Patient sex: M
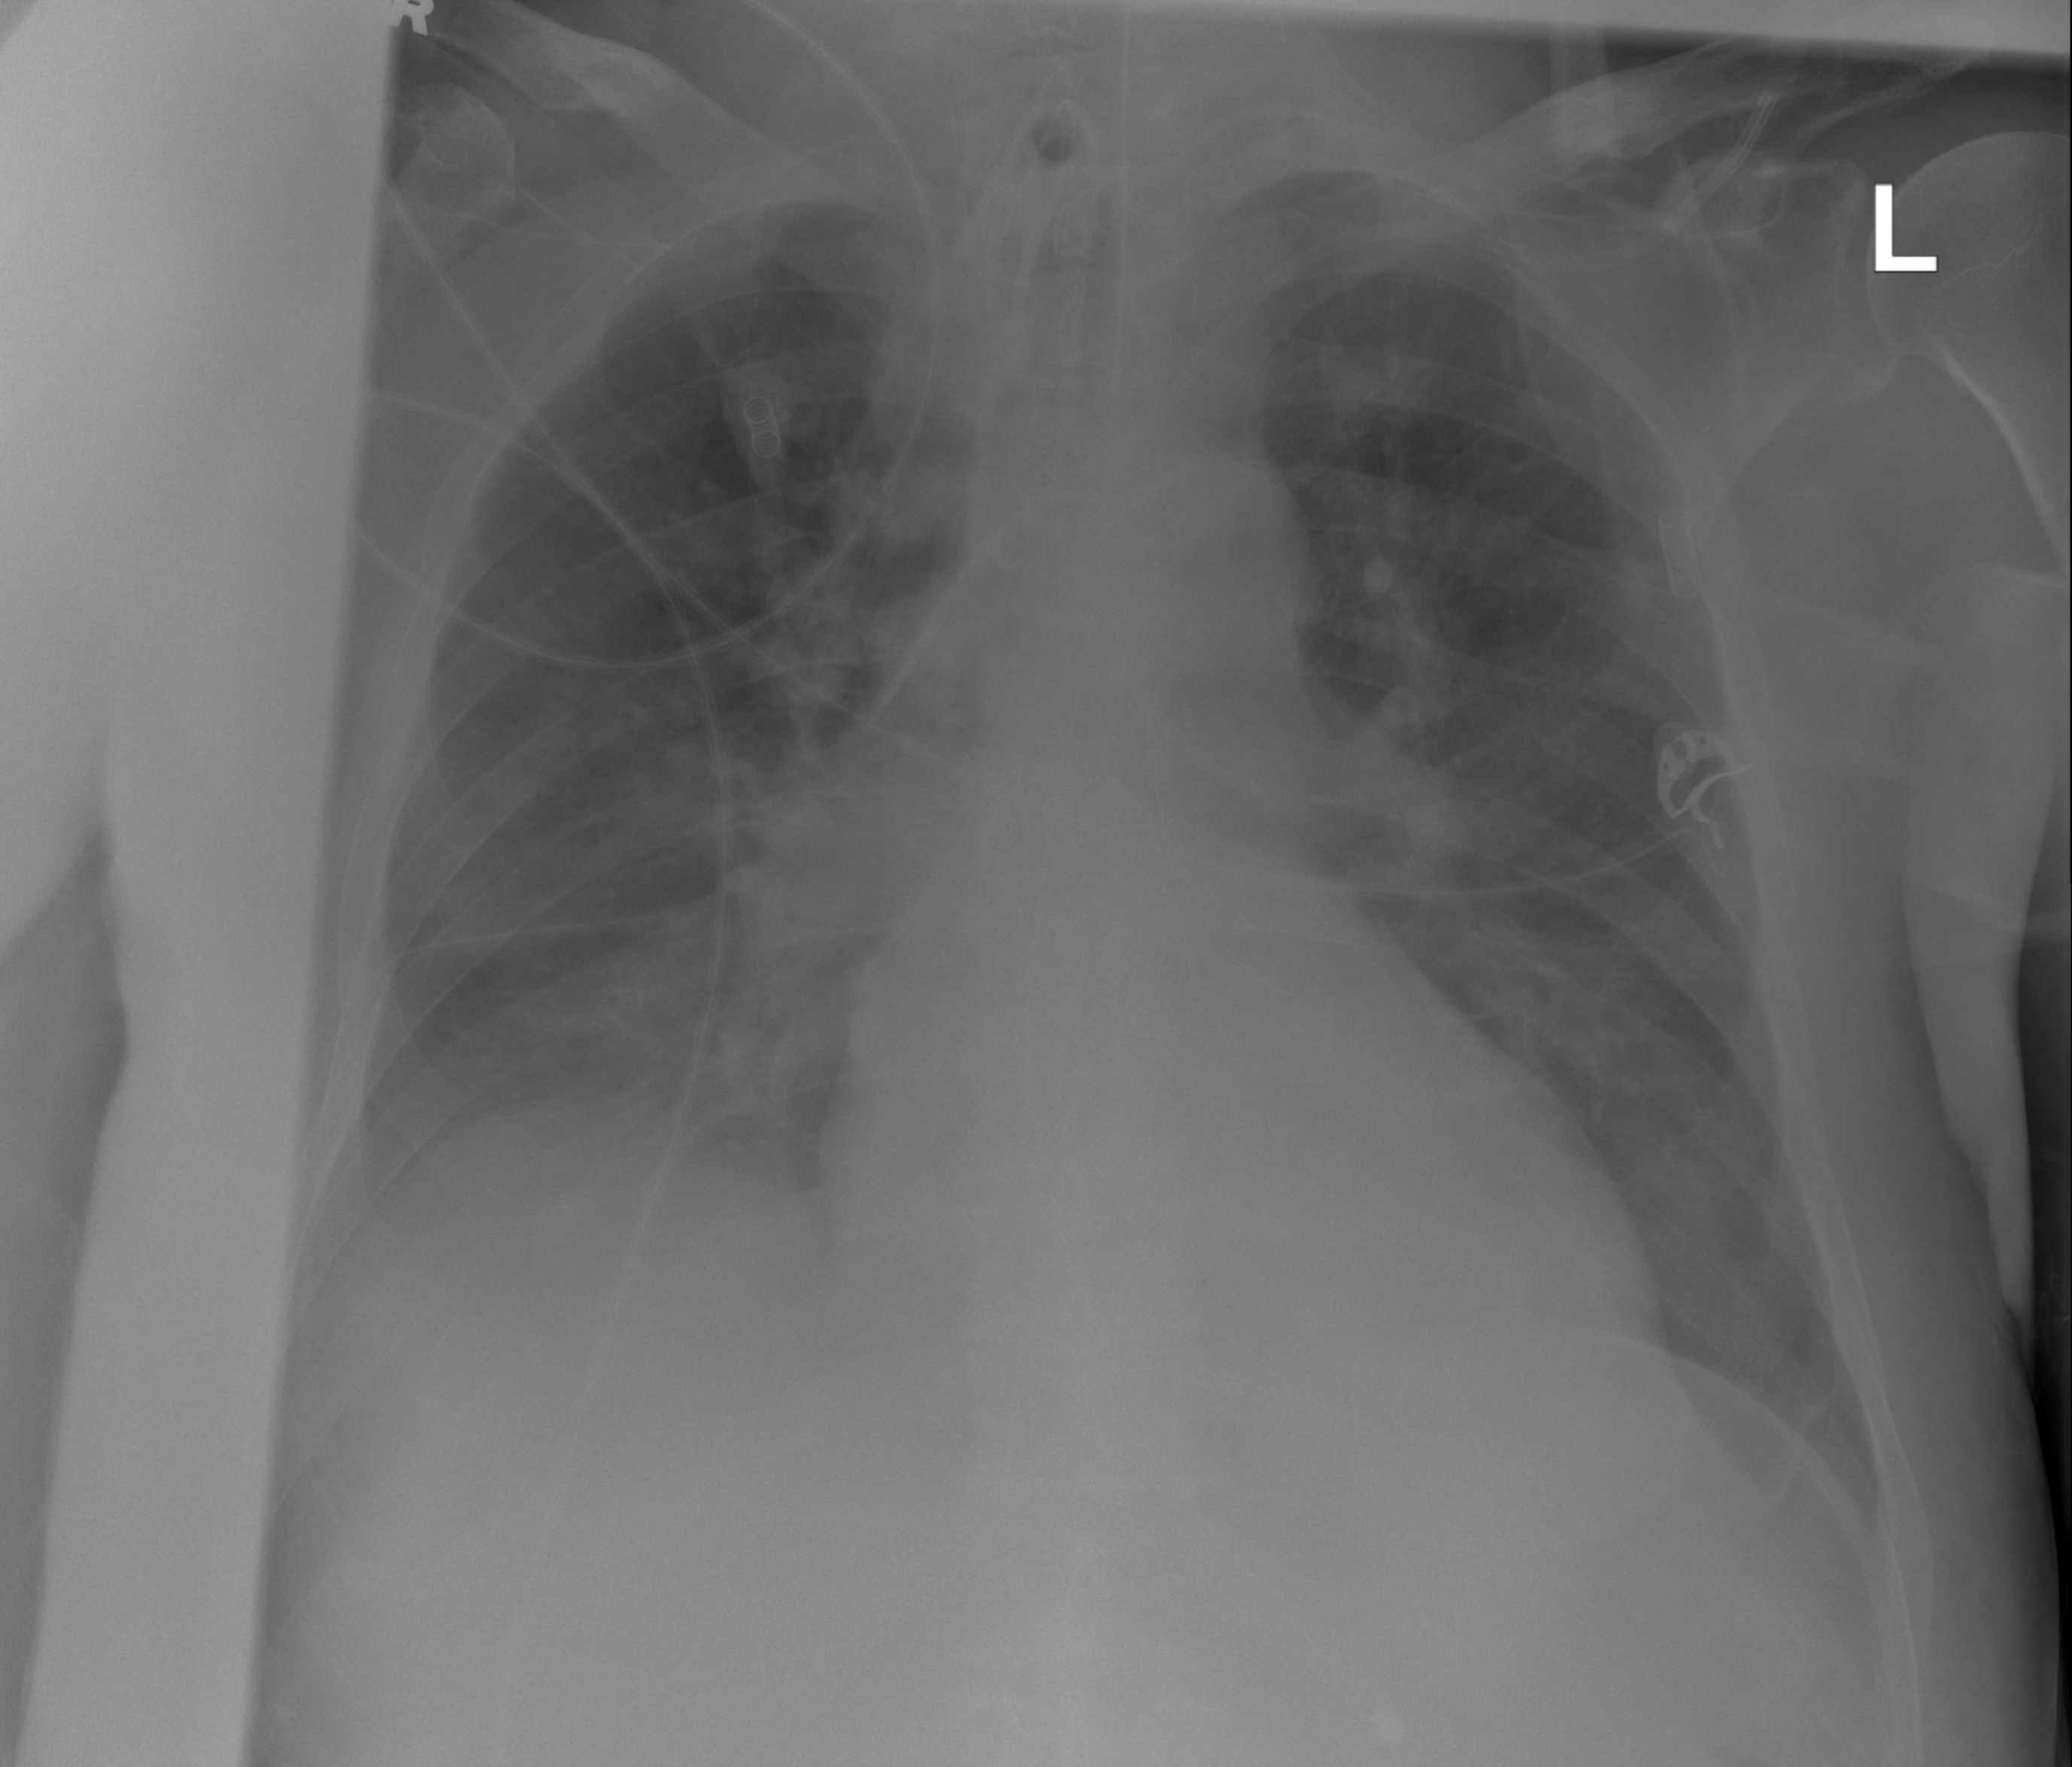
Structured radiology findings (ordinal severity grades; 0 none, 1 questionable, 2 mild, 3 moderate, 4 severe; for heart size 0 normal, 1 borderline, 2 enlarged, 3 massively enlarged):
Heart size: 0
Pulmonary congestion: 2
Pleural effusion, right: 2
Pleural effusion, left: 0
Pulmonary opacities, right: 2
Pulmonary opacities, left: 0
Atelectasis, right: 2
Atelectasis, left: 0